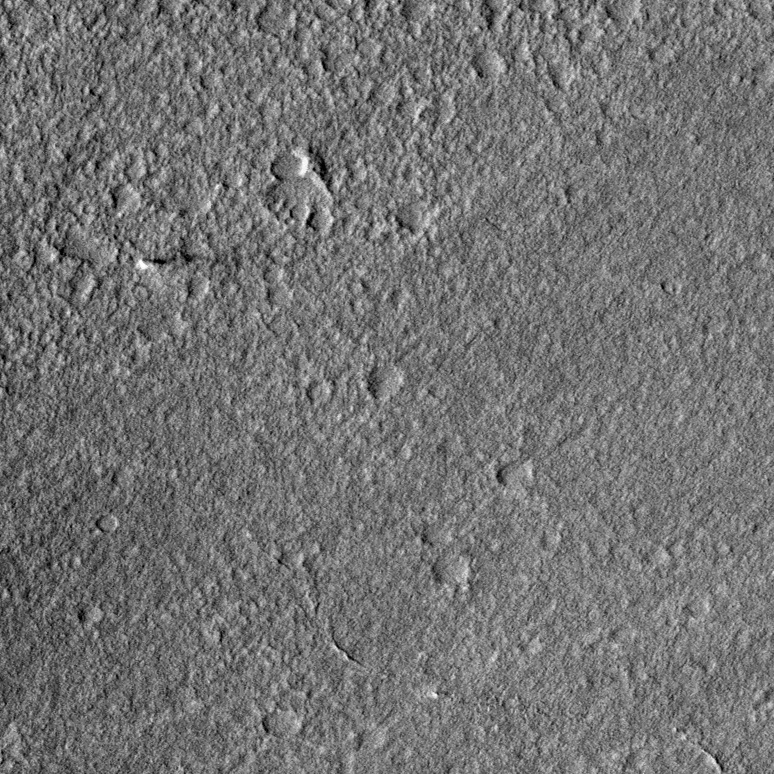
Label: dustdevil